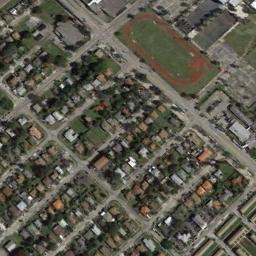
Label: ground_track_field